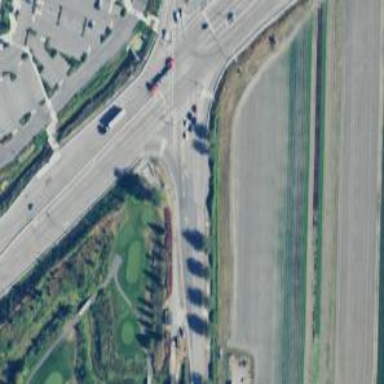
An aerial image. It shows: Trunk link highway.